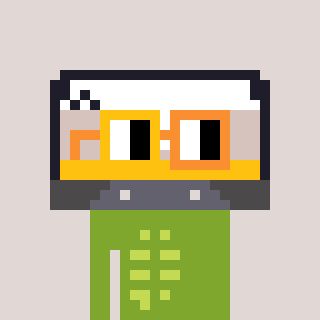
a pixel art character with square yellow and orange glasses, a cassette tape-shaped head and a slimegreen-colored body on a warm background